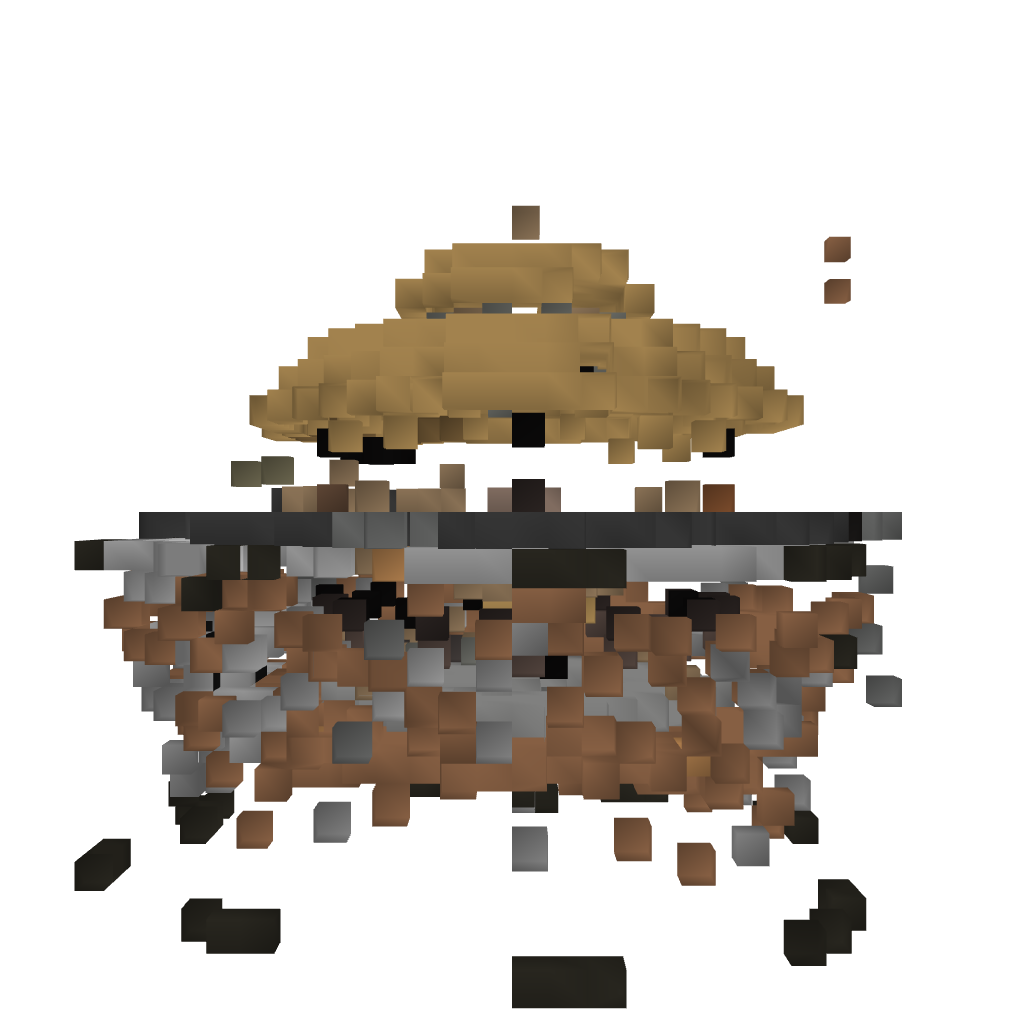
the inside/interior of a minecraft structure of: Floating Island Jungle House